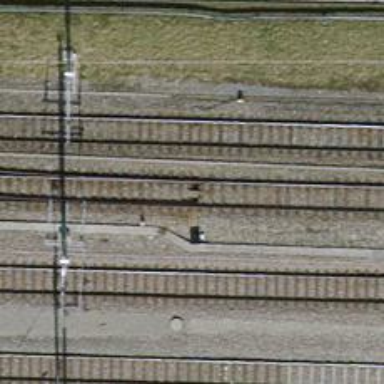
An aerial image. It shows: Single railway track with electrified contact line.